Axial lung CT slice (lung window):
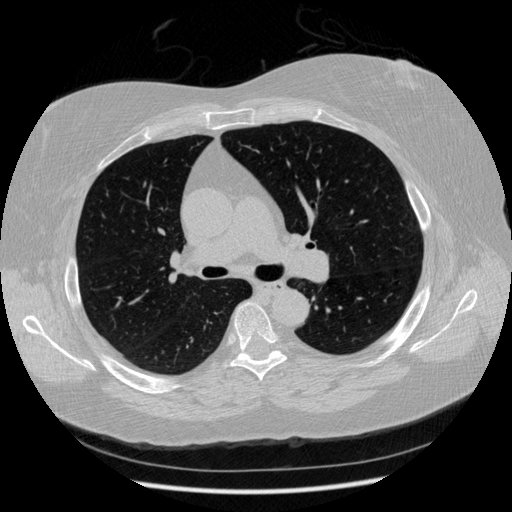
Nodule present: no